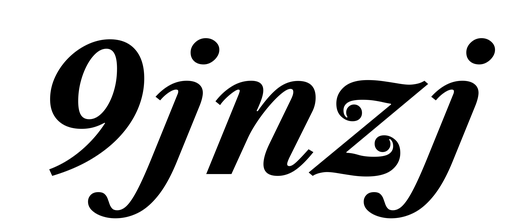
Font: LibreCaslonText-Italic_Bold_Italic